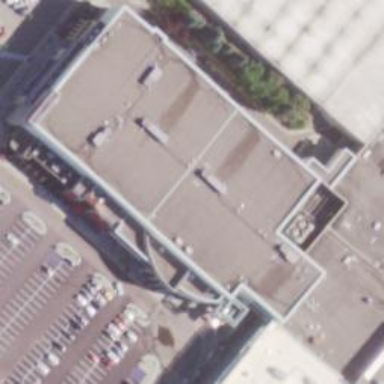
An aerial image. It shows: Cinema.